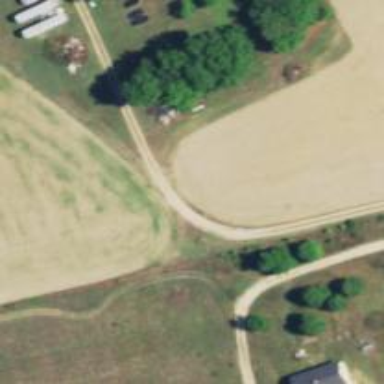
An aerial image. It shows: Driveway.